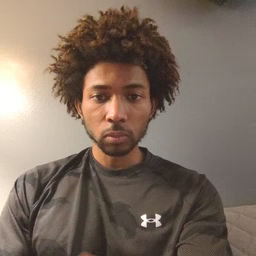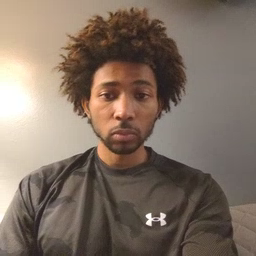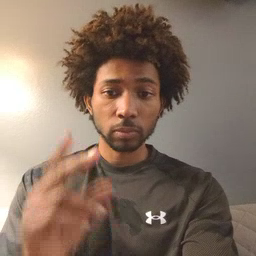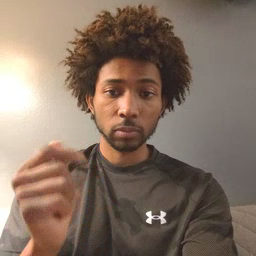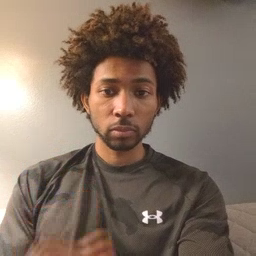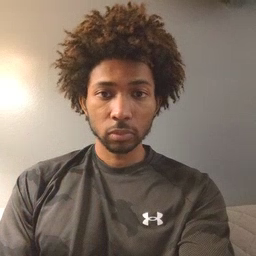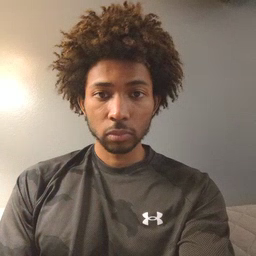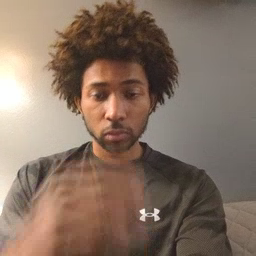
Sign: dog